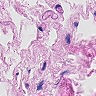
Metastatic tissue present: no